Question: when I look at the API Docs of Twitter for mentions it says the following
'Returns the 20 most recent mentions (tweets containing a users's @screen_name) for the authenticating user. The timeline returned is the equivalent of the one seen when you view your mentions on twitter.com. This method can only return up to 800 tweets. See Working with Timelines for...'
However, another site I found gets the mentions without having the user authenticated.

How exactly do I get those mentions? From the picture I posted it looks like the site gets only the public data, so how does it get the mentions when the API states that the mentions are only for the authenticating user?
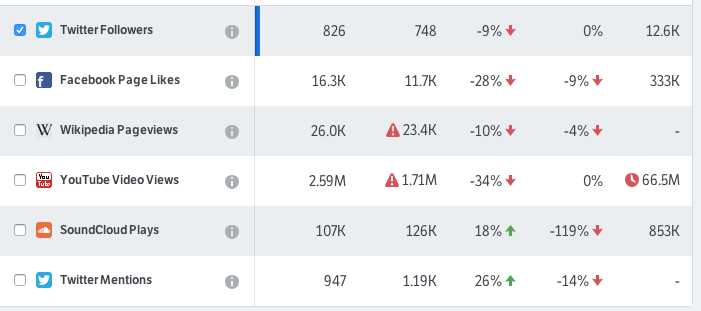
Answer: I would imagine they're using the <URL> to access all tweets and process them, as this would allow them to see how many tweets mention that particular user.